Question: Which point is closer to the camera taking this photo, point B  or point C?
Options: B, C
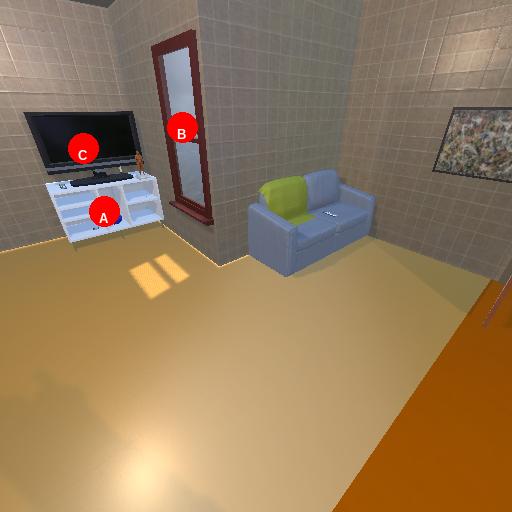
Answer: B